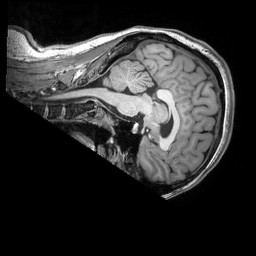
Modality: T1w
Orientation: sagittal
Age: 32
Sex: female
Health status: healthy
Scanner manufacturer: siemens
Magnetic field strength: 3 T
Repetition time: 2.53 s
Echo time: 0.00332 s